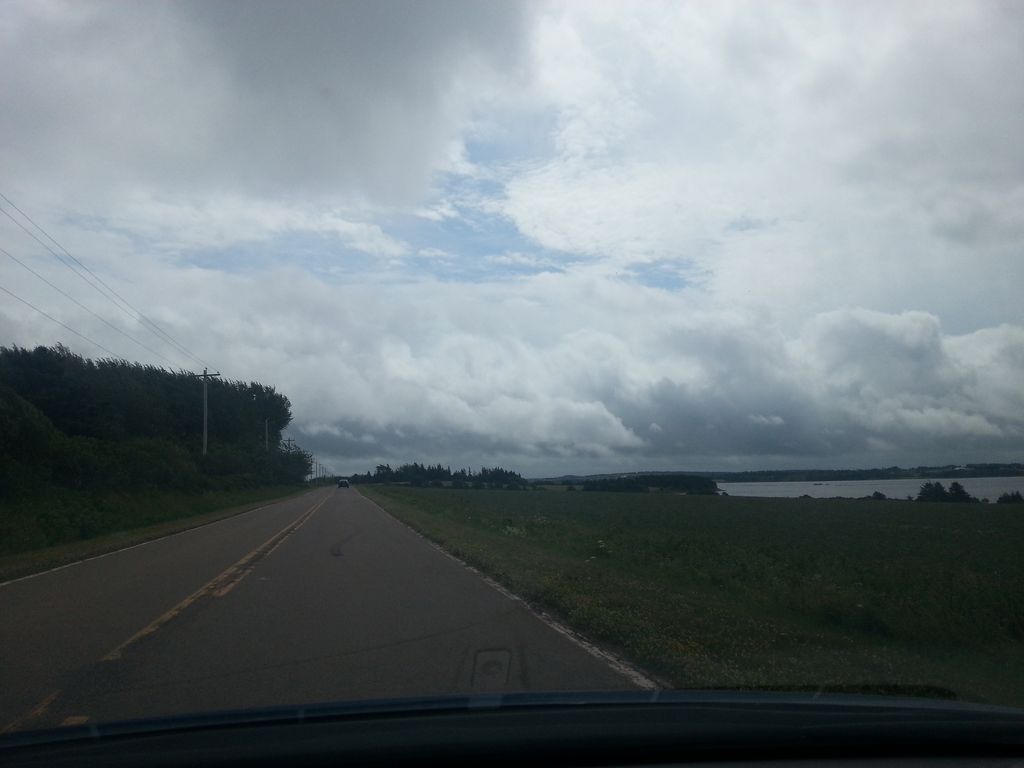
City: charlottetown